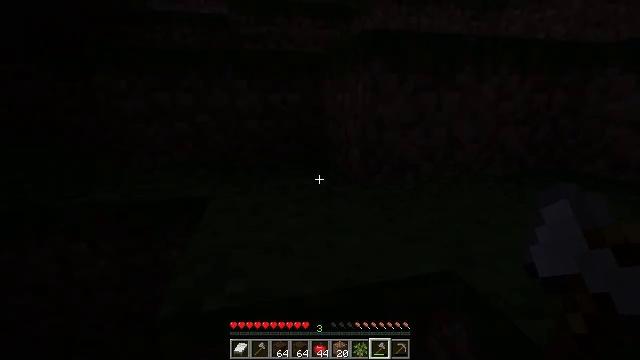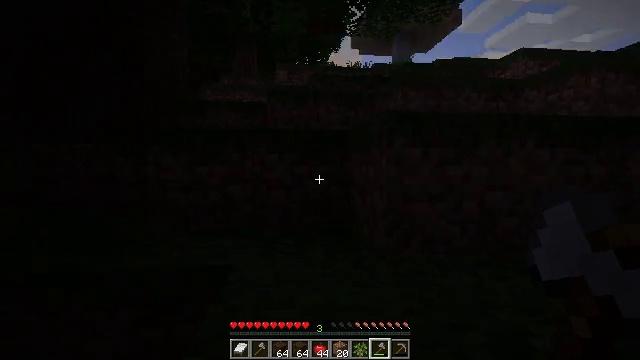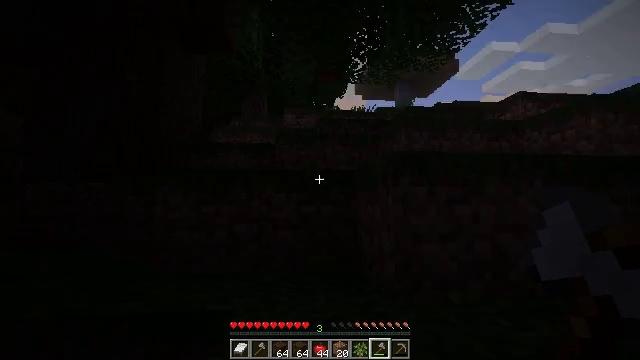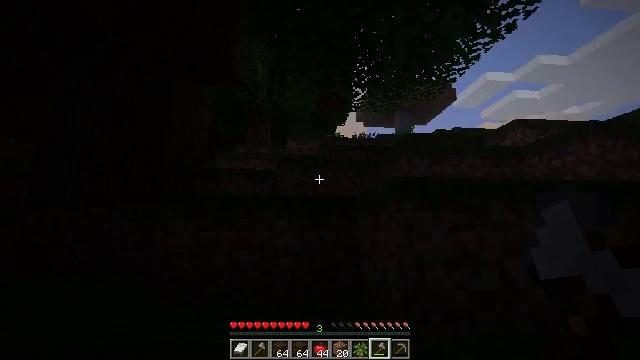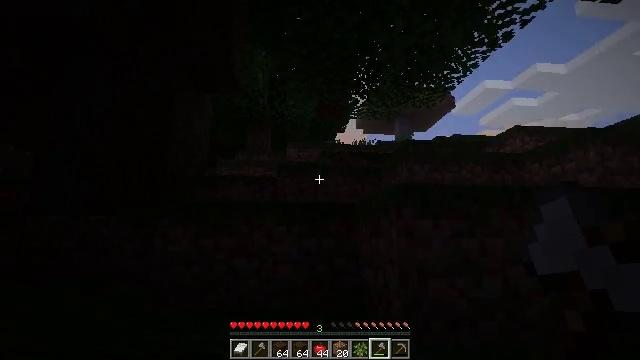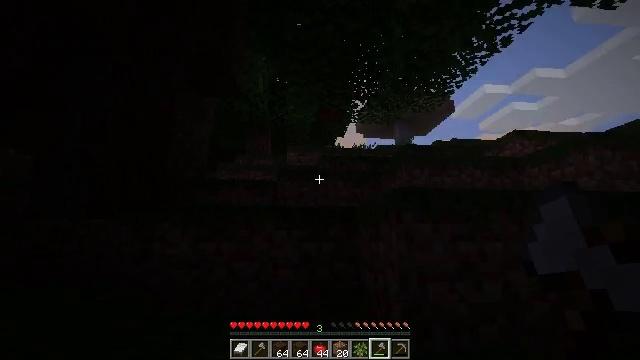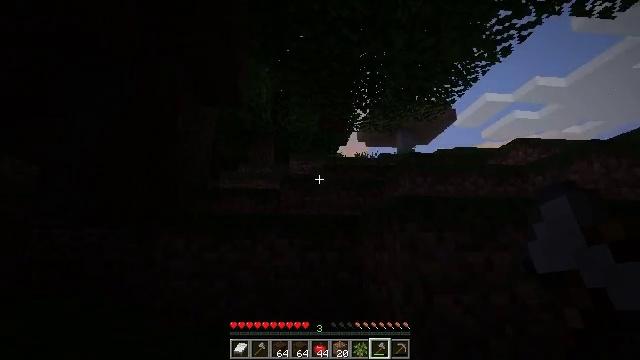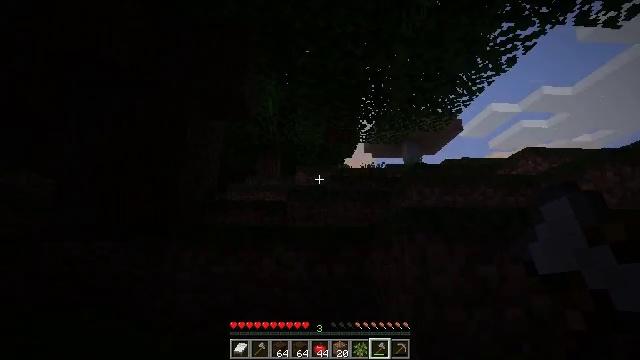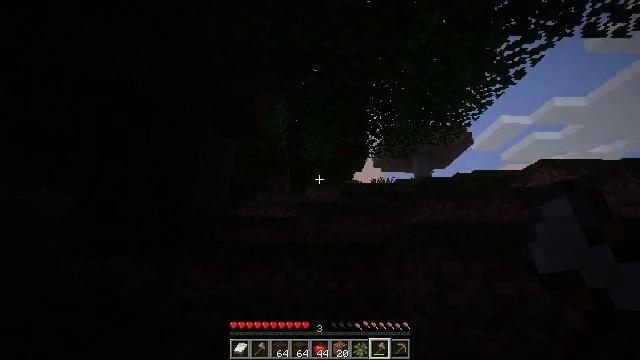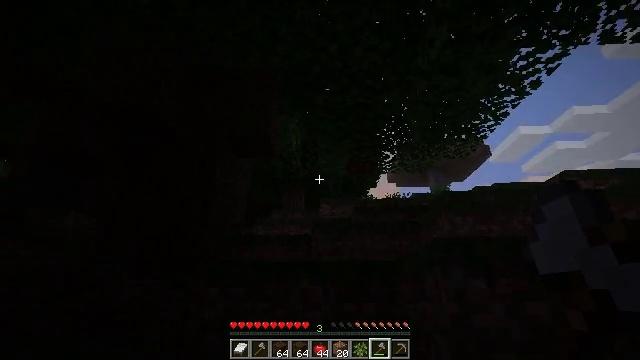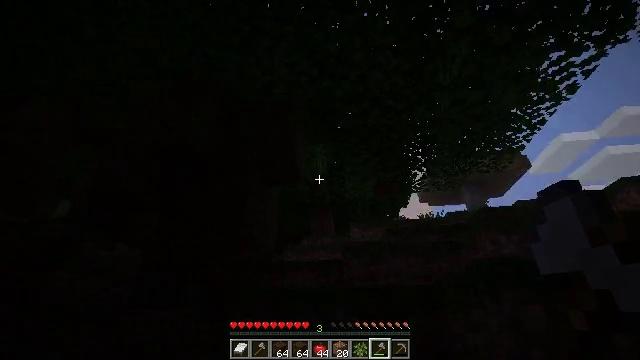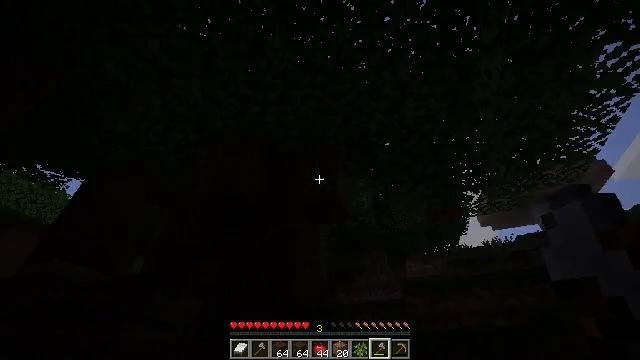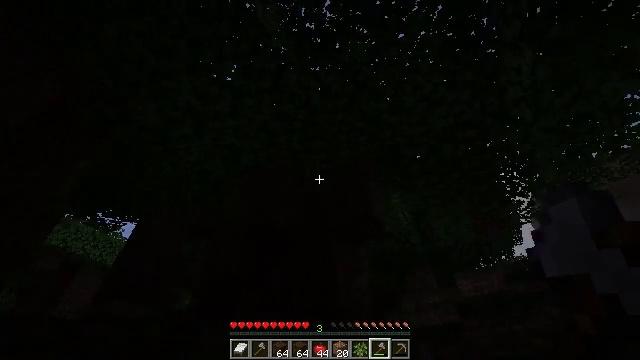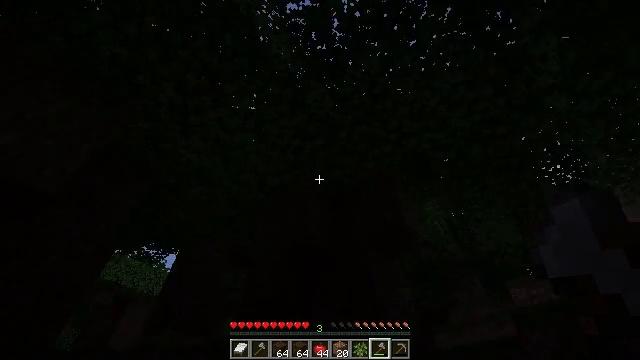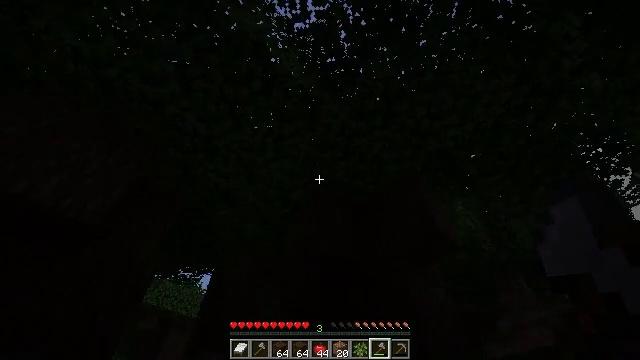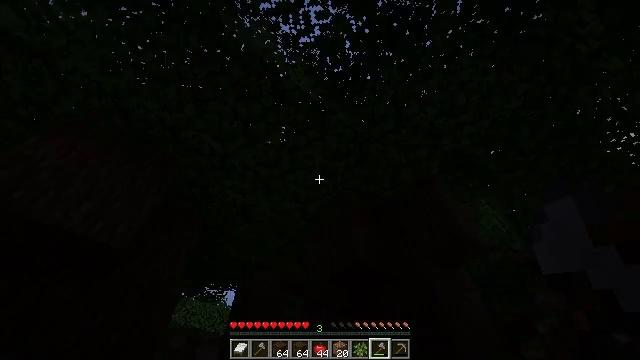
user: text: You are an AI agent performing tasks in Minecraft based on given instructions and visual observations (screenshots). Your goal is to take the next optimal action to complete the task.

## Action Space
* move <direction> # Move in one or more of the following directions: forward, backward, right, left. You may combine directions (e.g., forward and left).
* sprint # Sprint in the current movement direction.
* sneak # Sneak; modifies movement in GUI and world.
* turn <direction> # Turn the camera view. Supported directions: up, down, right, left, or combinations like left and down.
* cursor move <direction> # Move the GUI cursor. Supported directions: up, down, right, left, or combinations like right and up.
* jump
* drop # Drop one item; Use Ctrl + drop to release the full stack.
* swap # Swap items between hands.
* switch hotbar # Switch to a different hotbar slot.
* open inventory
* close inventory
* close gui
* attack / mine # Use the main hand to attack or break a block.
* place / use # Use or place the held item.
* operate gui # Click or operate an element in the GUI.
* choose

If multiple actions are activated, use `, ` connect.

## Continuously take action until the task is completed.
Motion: motion action
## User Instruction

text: Mine oak leaves.
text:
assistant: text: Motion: turn left and up
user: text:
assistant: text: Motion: turn left and up
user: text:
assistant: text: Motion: turn up
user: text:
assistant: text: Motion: turn up
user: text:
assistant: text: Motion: no_op
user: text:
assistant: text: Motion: turn up
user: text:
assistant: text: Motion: turn left and up
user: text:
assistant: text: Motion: turn left and up
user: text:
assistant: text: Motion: turn left and up
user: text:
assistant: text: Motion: turn left and up
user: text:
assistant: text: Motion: turn left and up
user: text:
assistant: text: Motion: turn left and up
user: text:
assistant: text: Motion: turn left and up
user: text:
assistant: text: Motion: turn left and up
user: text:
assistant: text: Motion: turn left and up
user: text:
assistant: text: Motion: turn left
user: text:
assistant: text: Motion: turn left
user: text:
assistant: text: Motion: turn left
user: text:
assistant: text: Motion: turn left
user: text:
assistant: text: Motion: turn left
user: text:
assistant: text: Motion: turn left and down
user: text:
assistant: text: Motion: turn left and down
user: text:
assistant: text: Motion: turn left and down
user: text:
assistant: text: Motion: turn left and down
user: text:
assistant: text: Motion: turn left and down
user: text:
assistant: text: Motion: turn left and down
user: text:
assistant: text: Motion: turn left and down
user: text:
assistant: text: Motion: turn up
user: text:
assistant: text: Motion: turn up
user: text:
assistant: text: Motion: no_op